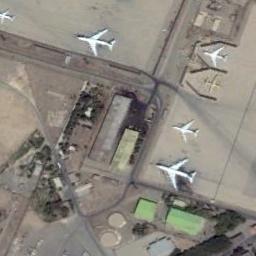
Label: airplane